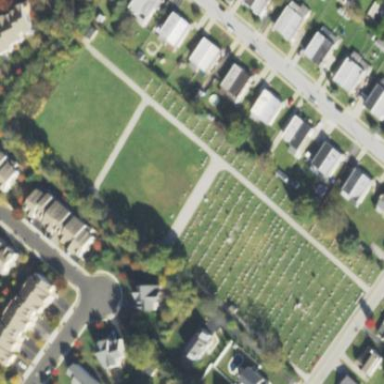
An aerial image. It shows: Cemetery.